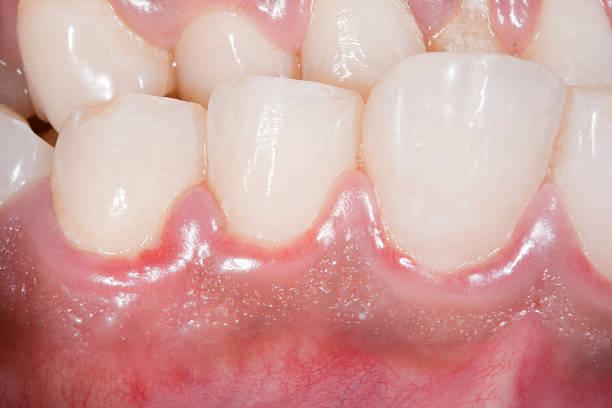
Condition: Gingivitis